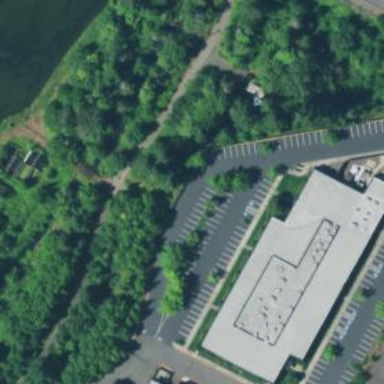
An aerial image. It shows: Parking space.